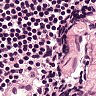
Metastatic tissue present: no